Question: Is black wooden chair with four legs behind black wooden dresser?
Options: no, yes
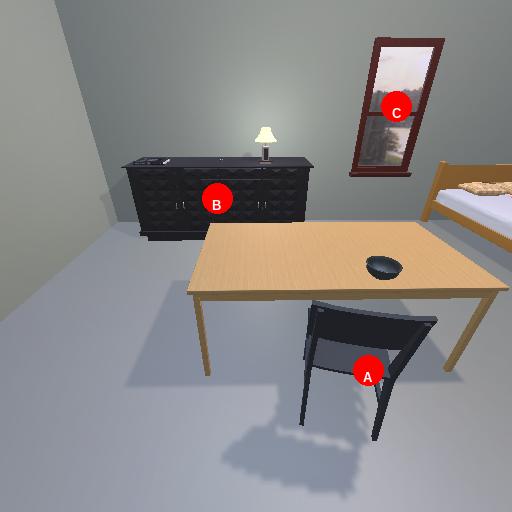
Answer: no